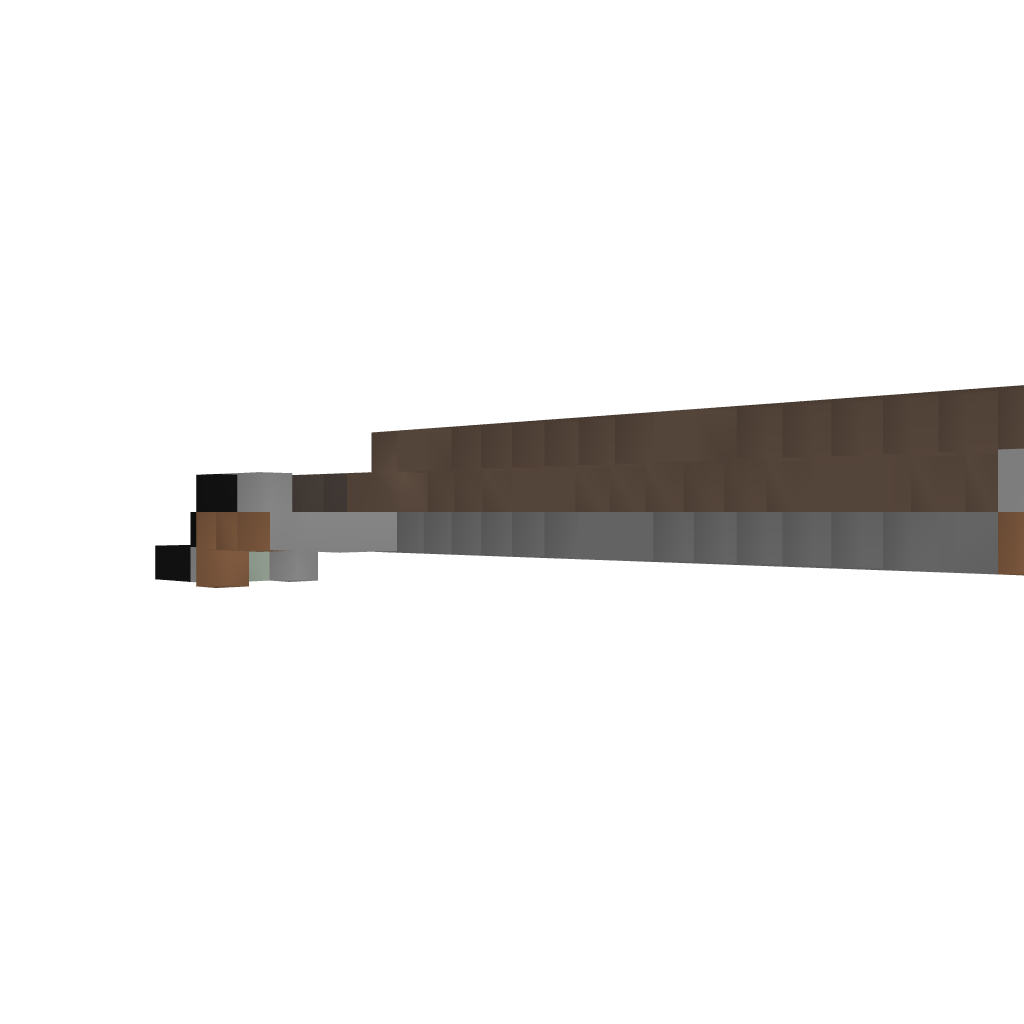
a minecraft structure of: simple row furnaces